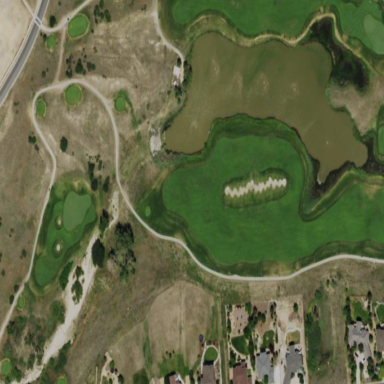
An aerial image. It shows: Area of rough grass used for golf.